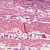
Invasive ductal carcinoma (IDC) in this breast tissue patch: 1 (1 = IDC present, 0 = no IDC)